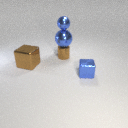
small brown metal cylinder below large blue metal sphere